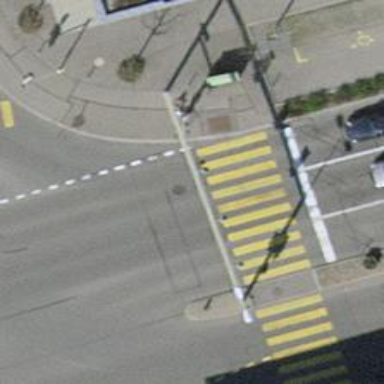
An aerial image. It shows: Road crossing with traffic signals and pedestrian island.